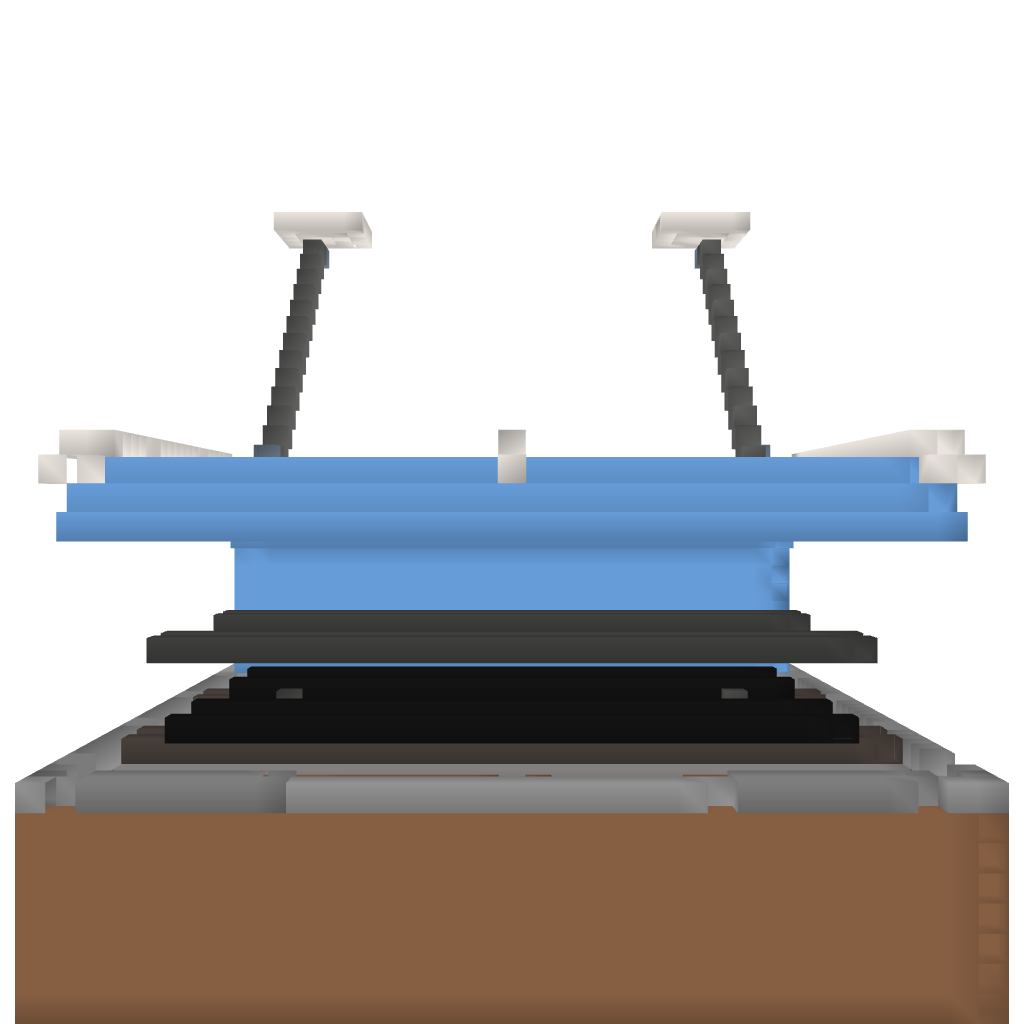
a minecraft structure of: Small modern Train-Station #2